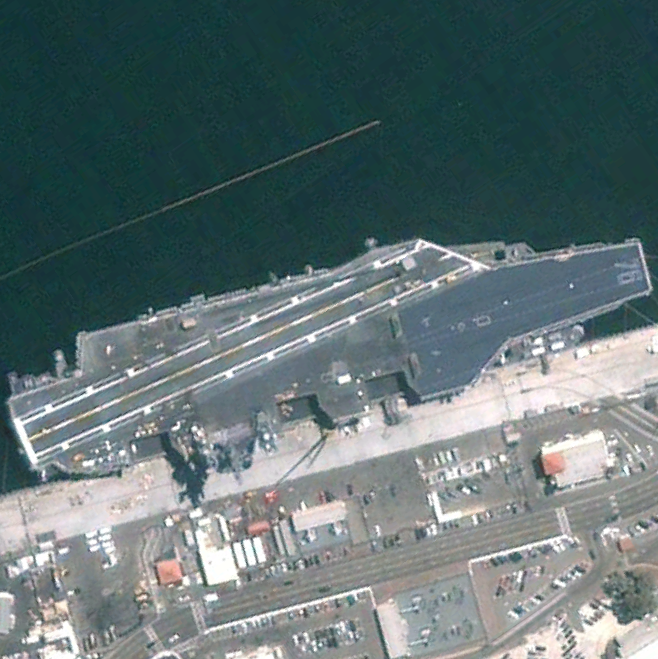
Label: Nimitz-class_aircraft_carrier